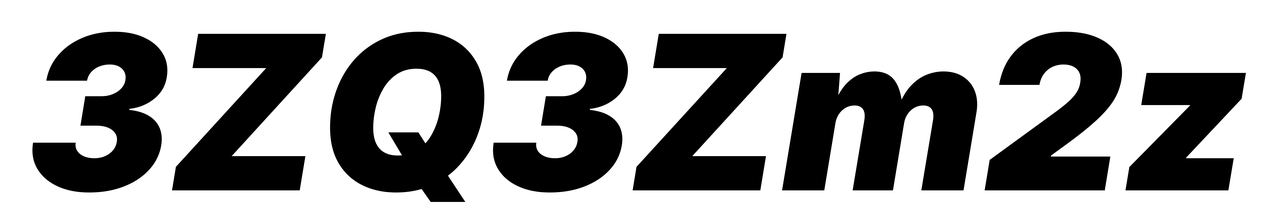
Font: Inter-Italic_Black_Italic